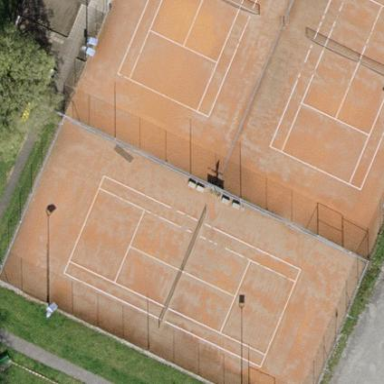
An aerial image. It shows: Tennis court in leisure pitch.